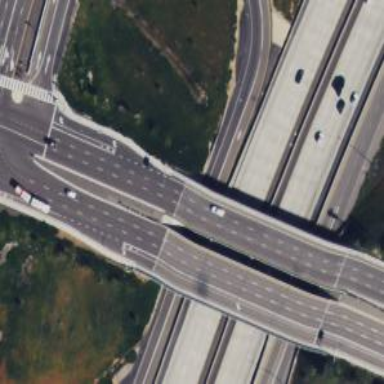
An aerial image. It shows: Asphalt road on secondary bridge.